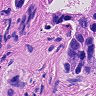
Metastatic tissue present: yes